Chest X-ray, PA view. Patient: 50 years old, sex M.
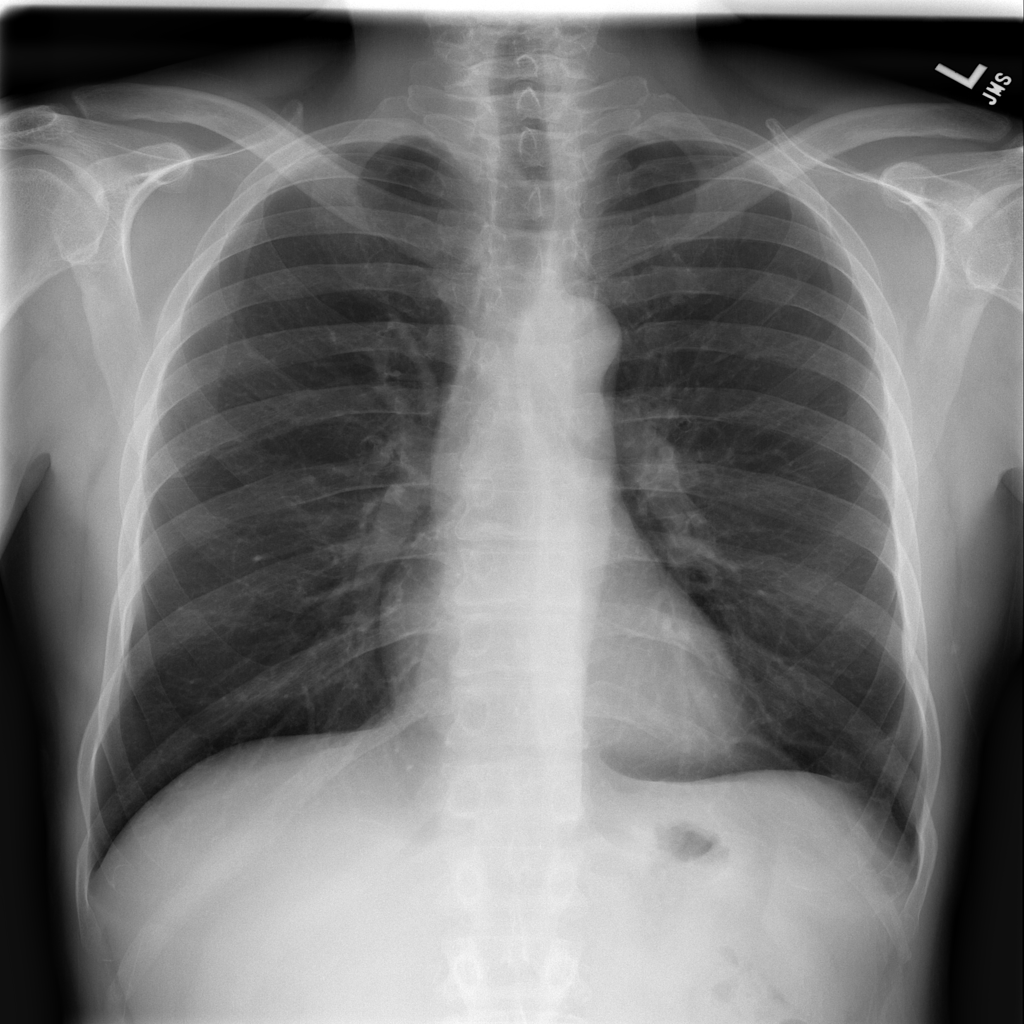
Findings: No Finding